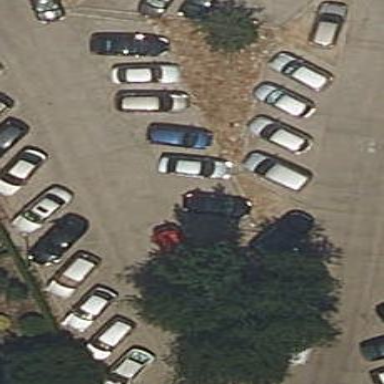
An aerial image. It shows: Parking area with surface.